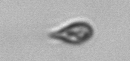
Label: Cryptophyta